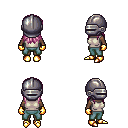
a pixel art fantasy rpg character, female body template, human, dark skin, white sleeveless shirt, teal pants, pink unkempt hairstyle, metal helm, gold gloves, gold boots, four views (front, back, left, right), 2x2 character sprite sheet, small pixel art, hard edges, no anti-aliasing